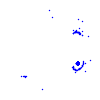
Particle: pion